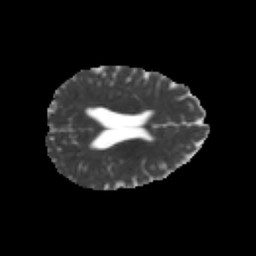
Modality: MD
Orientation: axial
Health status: healthy
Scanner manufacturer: philips
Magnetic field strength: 3 T
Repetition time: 6.964 s
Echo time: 0.092 s